Here is the wavelet time-frequency representation (scalogram) of a rolling-element bearing's vibration measurement. Based on the visible evidence, which condition applies: normal, inner_race, outer_race, ball?
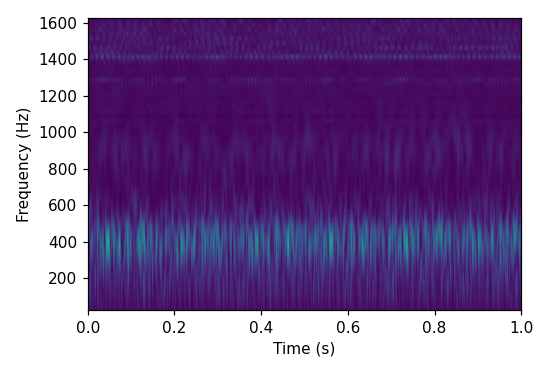
Answer: ball